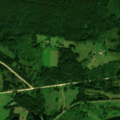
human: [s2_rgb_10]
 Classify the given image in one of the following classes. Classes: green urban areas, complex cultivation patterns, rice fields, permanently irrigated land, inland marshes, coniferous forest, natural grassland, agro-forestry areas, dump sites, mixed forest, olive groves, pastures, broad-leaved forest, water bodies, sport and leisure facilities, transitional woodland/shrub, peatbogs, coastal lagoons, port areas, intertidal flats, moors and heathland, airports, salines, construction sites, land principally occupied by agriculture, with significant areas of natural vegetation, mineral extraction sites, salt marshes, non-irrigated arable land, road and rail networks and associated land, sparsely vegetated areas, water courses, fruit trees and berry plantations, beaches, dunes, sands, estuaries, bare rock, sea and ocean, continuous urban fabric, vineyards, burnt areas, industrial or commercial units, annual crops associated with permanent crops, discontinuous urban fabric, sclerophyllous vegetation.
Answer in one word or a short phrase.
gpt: land principally occupied by agriculture, with significant areas of natural vegetation, broad-leaved forest, coniferous forest, transitional woodland/shrub